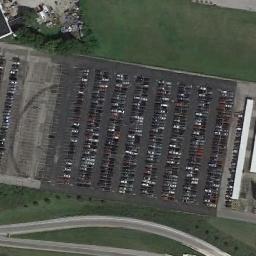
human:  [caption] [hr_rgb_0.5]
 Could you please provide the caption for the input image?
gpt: The parking lot has some yellow signs and two rows of coconut trees .

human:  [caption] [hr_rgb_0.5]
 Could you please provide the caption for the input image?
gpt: The parking lot is full of cars next to the grass .

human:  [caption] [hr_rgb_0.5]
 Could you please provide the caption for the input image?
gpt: Many cars of different styles and colors are on the parking lot .

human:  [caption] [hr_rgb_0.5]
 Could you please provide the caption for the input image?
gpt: The parking lot with lots of cars arranged neatly in lines is surrounded by a green belt .

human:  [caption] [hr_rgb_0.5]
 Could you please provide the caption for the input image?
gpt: There are green lawns around the parking lot with many cars .